Interaction volume radius: 5 \u00c5
Interaction volume height: 15 \u00c5
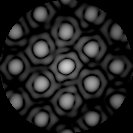
Disorder parameter: 0.1216